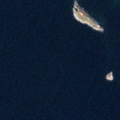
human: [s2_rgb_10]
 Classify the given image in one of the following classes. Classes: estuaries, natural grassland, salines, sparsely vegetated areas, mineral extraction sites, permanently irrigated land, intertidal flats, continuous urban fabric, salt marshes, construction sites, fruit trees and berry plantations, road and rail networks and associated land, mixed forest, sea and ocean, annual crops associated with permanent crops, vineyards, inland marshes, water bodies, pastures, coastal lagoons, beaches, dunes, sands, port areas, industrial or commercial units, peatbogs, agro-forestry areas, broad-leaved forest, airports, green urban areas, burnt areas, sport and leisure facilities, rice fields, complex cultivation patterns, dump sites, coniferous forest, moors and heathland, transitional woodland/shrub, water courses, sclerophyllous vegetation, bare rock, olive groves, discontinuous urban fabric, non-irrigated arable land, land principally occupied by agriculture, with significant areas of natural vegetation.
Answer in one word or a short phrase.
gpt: sea and ocean